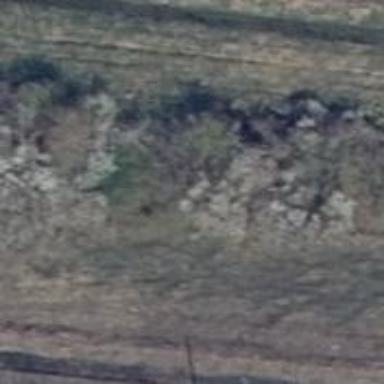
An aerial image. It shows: Patch of scrub vegetation.